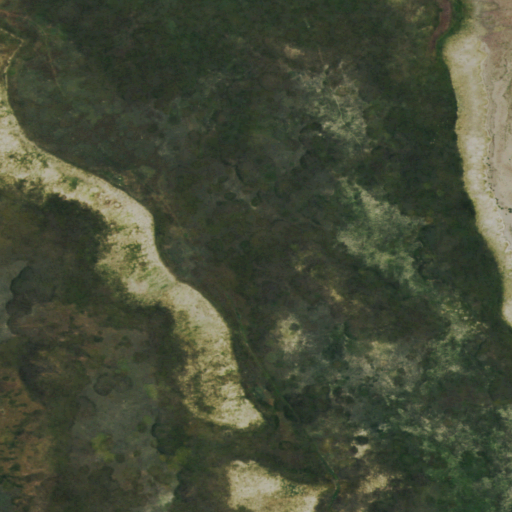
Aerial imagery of plain(s) in Nevada named Murphy Meadows containing only herbaceous wetlands